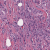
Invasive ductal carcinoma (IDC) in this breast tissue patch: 1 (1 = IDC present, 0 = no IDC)